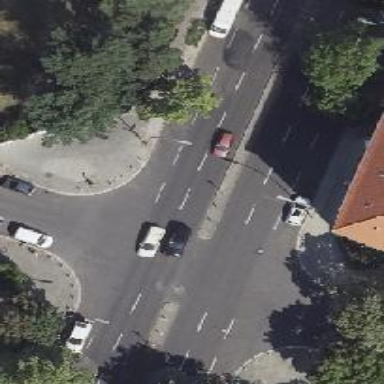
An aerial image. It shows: Unmarked road crossing.